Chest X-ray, PA view. Patient: 21 years old, sex F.
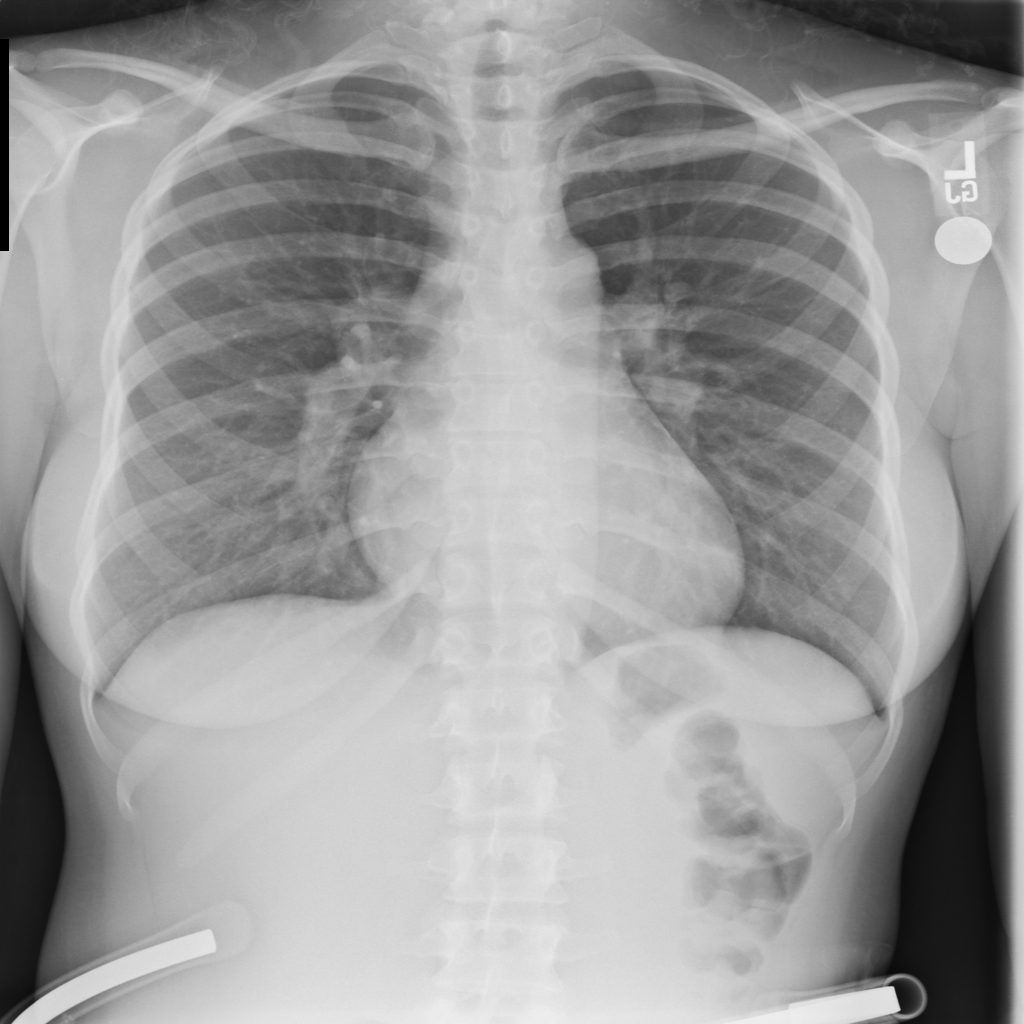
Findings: No Finding